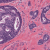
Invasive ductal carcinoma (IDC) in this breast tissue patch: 1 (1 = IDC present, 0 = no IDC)